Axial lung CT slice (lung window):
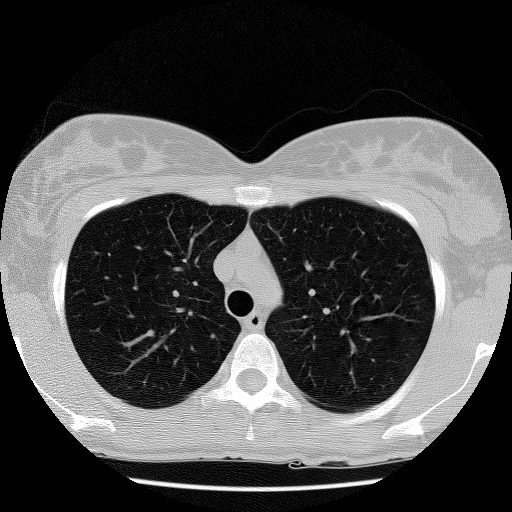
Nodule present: no